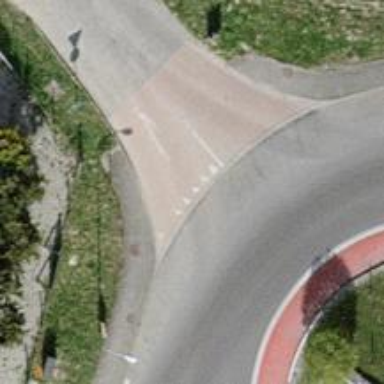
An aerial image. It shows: Kerb serving as barrier.